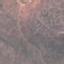
Label: HerbaceousVegetation